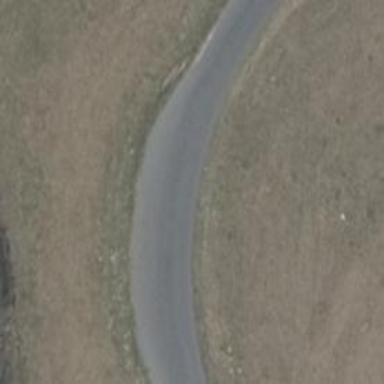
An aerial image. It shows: Passing place on the road.